Field crop: maize
Growth stage: 2
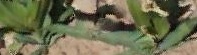
Species: maize